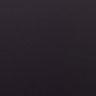
Metastatic tissue present: no